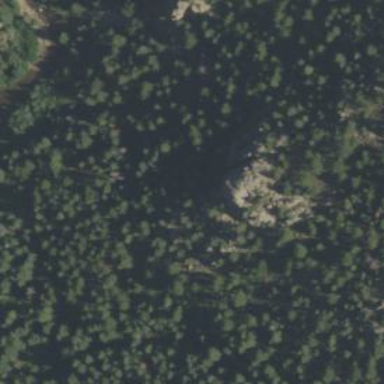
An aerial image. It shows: Crag climbing spot located at natural cliff.